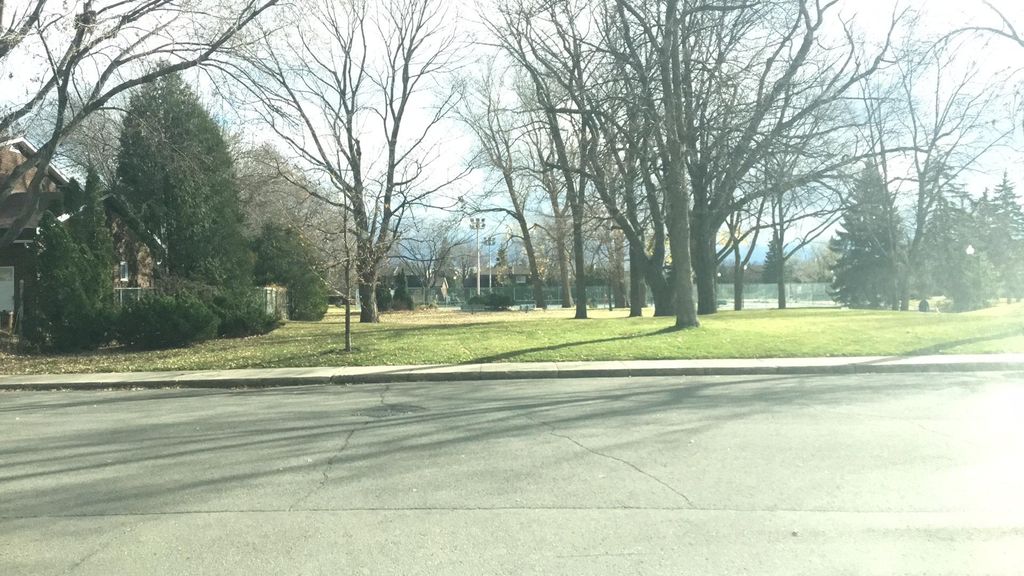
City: montreal